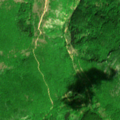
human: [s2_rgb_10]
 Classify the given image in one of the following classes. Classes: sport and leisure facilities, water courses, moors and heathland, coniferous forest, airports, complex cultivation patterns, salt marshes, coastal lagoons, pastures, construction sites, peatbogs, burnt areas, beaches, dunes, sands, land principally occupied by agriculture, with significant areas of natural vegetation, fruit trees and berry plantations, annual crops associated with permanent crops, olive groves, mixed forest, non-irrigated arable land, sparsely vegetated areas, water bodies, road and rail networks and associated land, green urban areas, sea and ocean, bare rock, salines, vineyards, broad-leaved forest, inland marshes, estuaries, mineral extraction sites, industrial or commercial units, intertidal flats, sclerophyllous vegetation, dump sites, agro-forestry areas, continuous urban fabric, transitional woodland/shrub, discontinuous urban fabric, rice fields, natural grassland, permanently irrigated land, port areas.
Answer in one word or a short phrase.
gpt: pastures, broad-leaved forest, natural grassland, transitional woodland/shrub